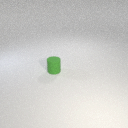
small green rubber cylinder